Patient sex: M
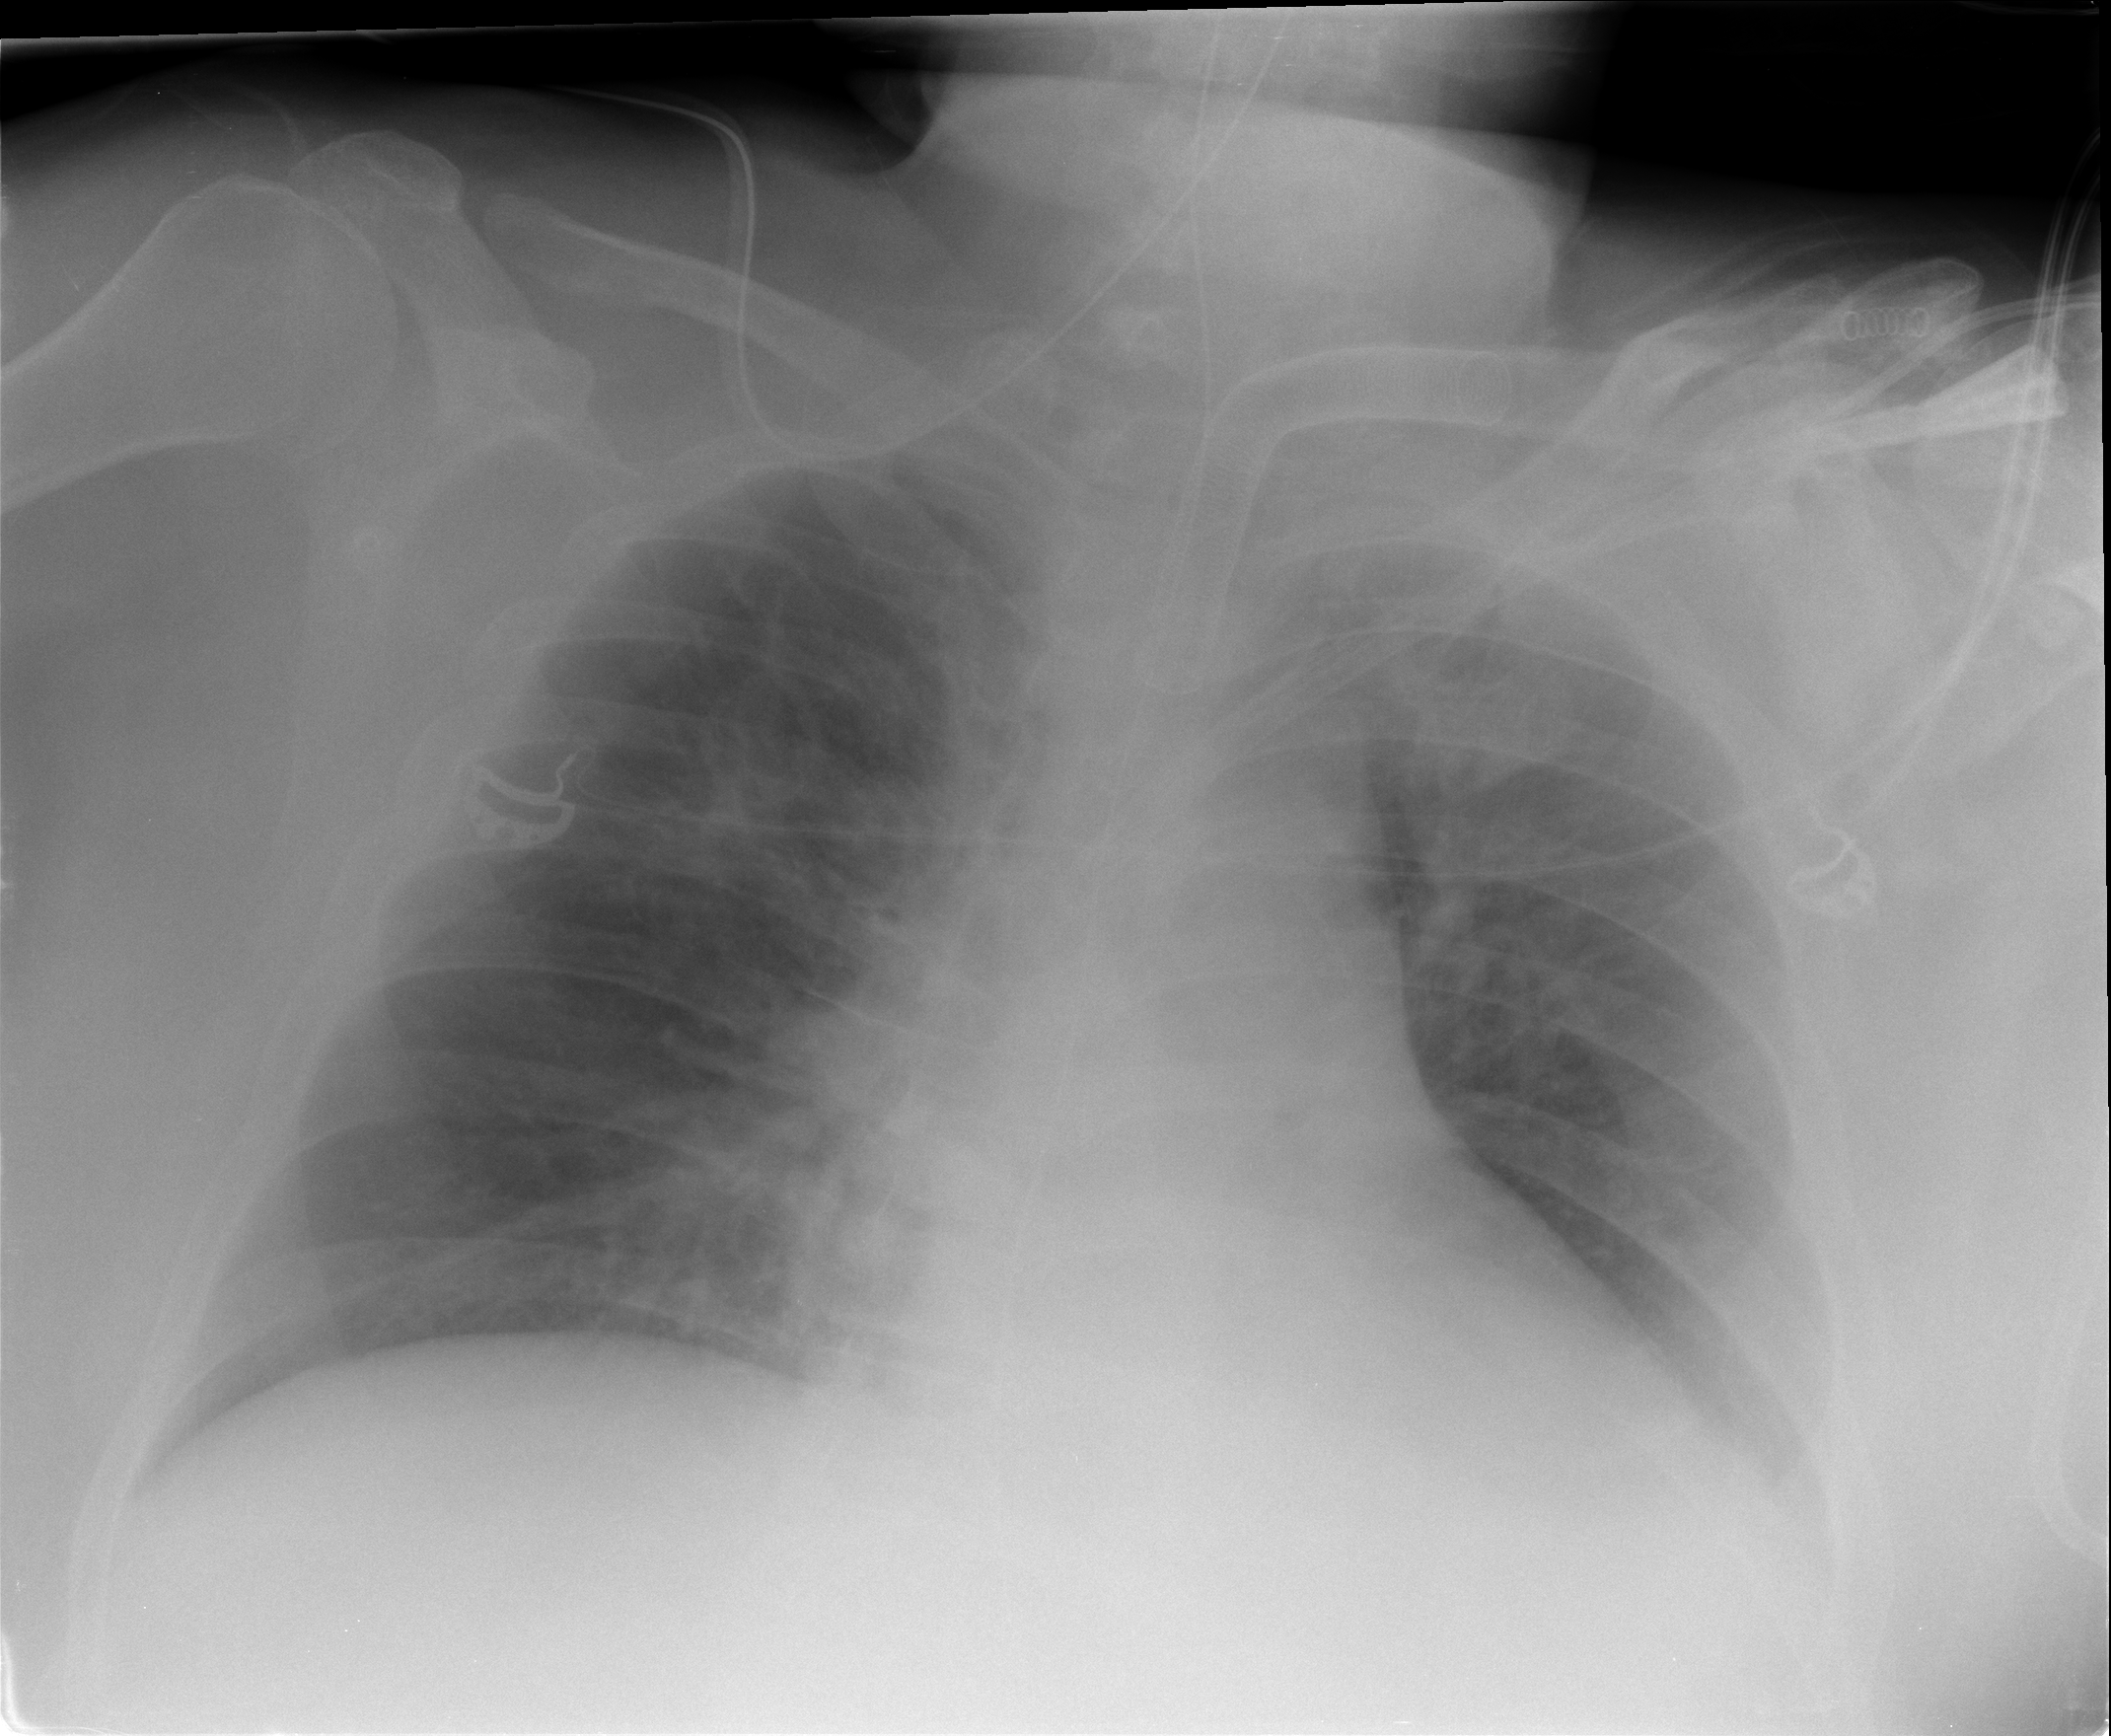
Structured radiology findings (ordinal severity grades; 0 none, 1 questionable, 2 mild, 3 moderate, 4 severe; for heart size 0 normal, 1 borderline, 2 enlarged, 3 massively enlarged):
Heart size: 1
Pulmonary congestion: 0
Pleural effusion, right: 0
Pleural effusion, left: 2
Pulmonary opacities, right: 2
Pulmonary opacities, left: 0
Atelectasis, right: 0
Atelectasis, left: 2